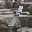
Label: 1